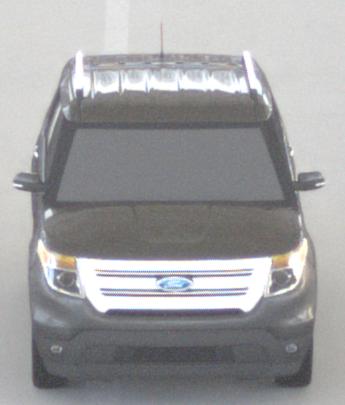
Make: Ford
Model: Explorer
Detailed model: Gen. 5
Model produced from: 2010
Model produced until: 2019
Doors: 5
Color: gray
Road condition: dry road
Daytime: morning or afternoon
Contrast: low contrast